Interaction volume radius: 5 \u00c5
Interaction volume height: 10 \u00c5
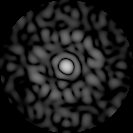
Disorder parameter: 0.8436